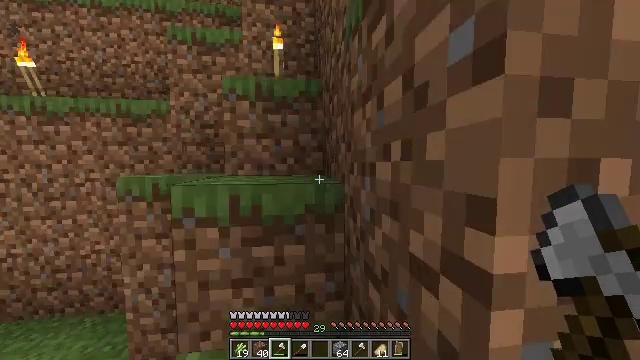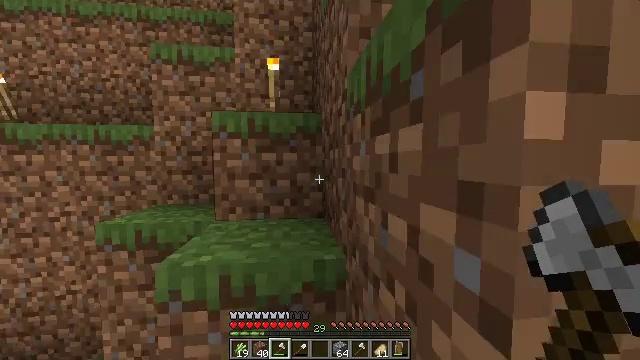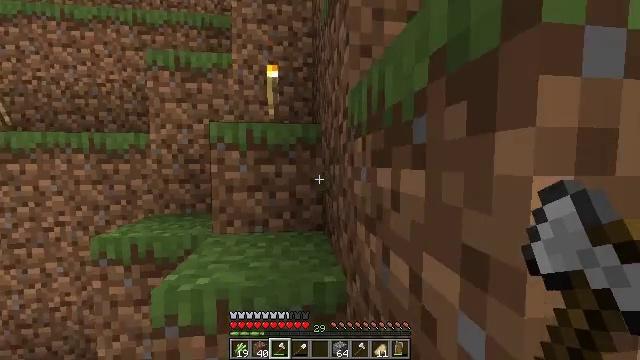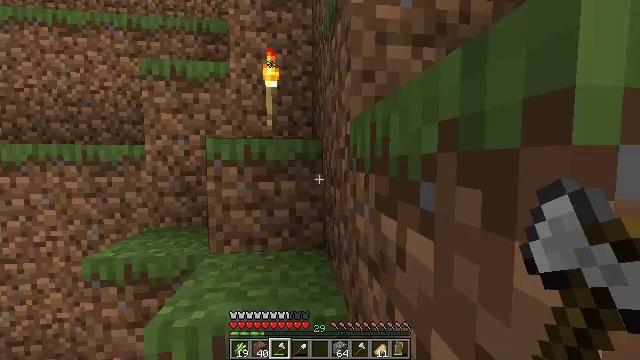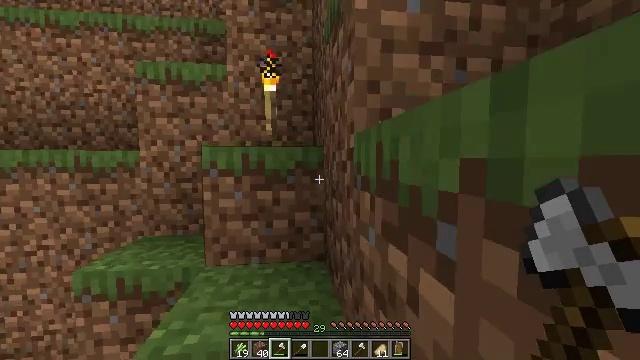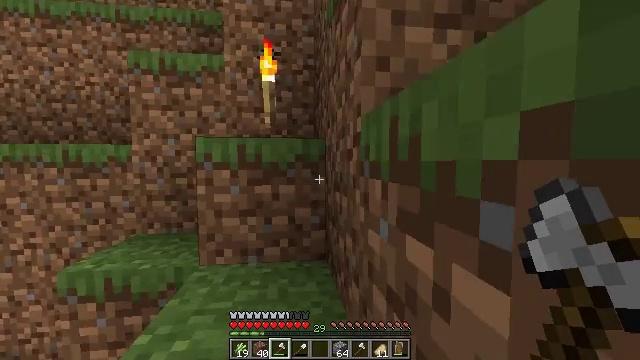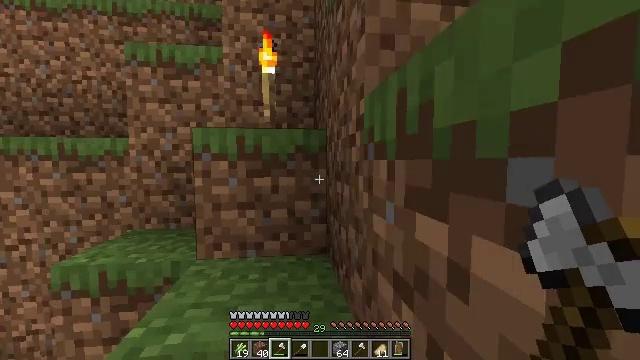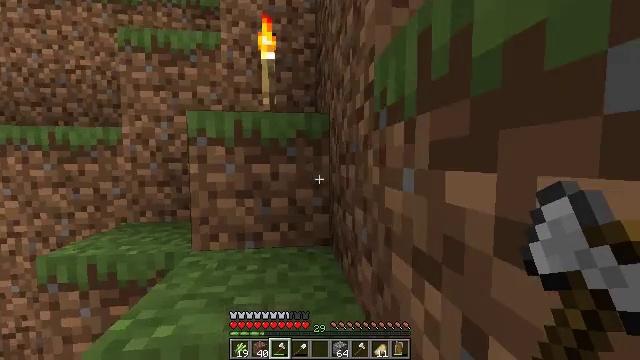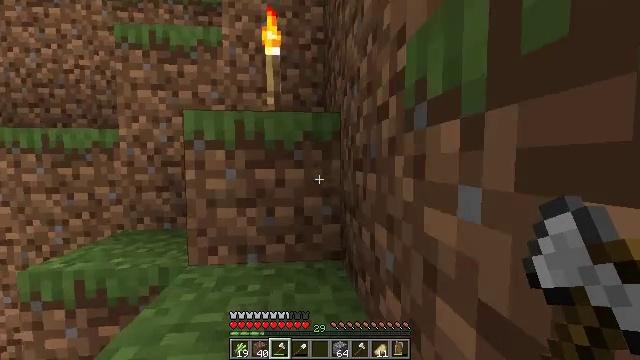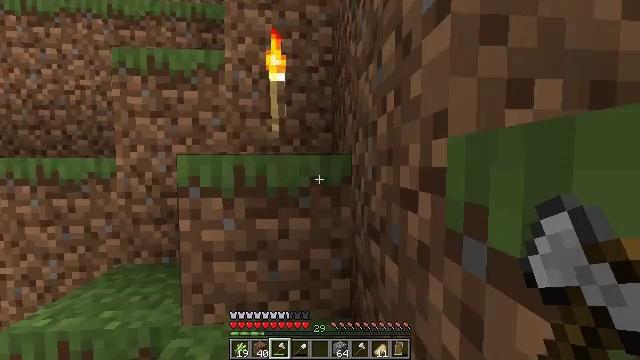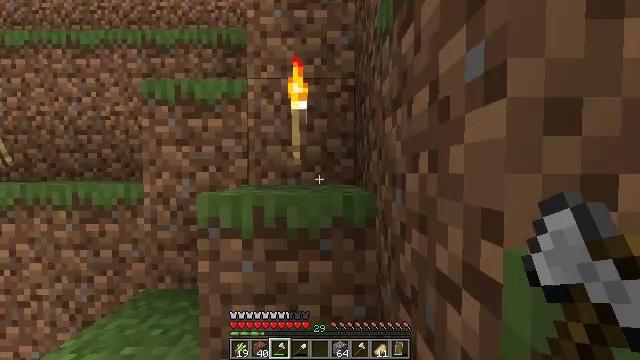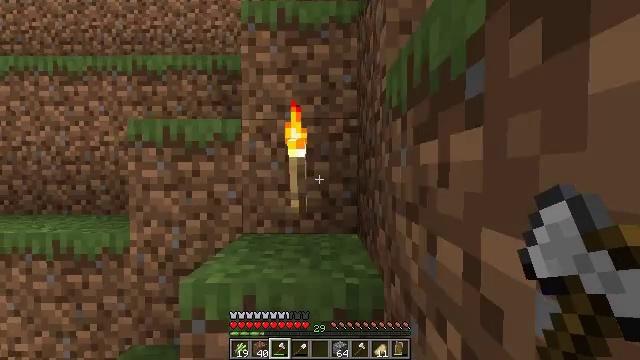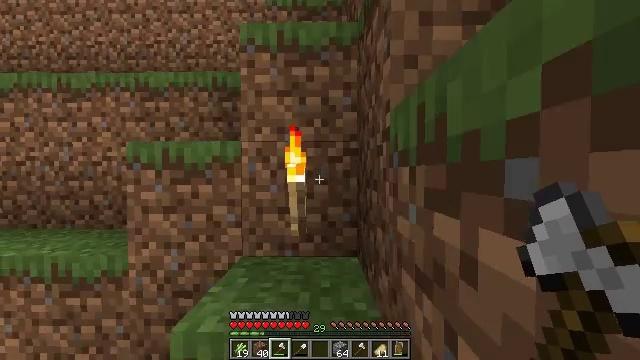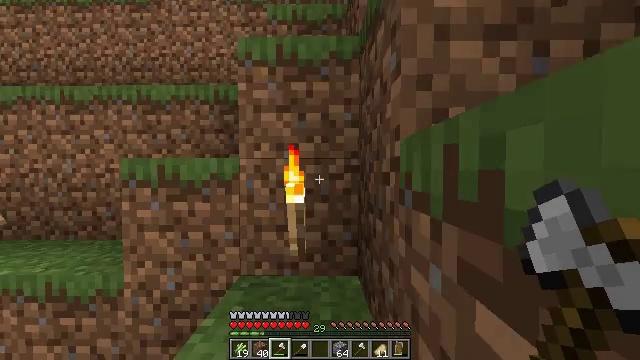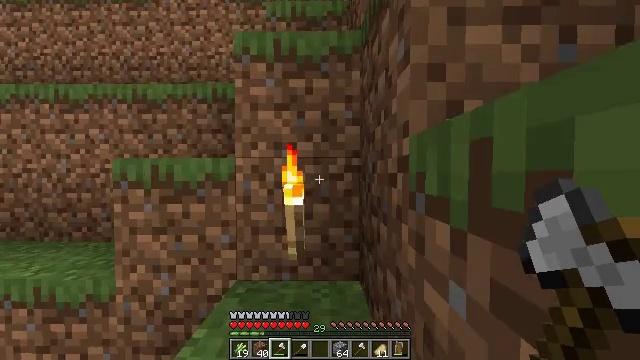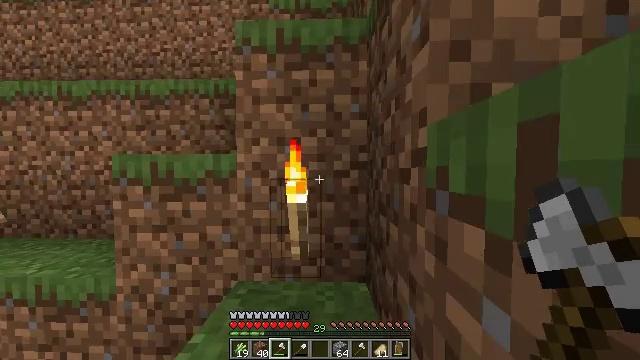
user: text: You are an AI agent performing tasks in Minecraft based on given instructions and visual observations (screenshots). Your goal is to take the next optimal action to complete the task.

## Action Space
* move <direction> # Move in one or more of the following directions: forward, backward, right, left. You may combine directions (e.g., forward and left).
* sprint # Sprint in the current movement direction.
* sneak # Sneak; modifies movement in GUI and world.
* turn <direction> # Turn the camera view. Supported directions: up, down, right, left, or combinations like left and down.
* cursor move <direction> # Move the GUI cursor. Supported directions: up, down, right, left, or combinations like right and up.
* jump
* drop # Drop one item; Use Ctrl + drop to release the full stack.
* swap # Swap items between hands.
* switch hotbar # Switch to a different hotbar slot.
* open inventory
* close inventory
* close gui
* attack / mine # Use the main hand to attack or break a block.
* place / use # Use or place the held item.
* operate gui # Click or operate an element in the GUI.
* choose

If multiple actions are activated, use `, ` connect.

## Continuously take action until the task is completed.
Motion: motion action
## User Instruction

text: Use sandstone to craft a sandstone slab.
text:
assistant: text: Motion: move forward, sprint, jump
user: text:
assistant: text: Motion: move forward, sprint, jump
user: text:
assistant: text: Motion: move forward, sprint, jump
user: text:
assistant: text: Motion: move forward, sprint, jump
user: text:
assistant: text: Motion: move forward, sprint, jump
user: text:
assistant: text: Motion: move forward, sprint, jump
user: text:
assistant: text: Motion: move forward, sprint, jump
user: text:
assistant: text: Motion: move forward, sprint, turn left, jump
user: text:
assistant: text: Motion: move forward, sprint, turn left, jump
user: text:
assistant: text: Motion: move forward, sprint, turn left and up, jump
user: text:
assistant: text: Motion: move forward, sprint, jump
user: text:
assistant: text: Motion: move forward, sprint, jump
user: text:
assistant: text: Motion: move forward, sprint, jump
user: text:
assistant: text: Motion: move forward, sprint, jump
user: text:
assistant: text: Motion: move forward, sprint, turn left, jump
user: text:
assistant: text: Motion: move forward, sprint, turn left and down, jump
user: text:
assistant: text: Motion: move forward, sprint, turn right and down, jump
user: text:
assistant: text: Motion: move forward, sprint, turn down, jump
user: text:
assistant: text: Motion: move forward, sprint, turn left and down, jump
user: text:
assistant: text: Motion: move forward, sprint, turn left and down, jump
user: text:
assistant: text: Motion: move forward, sprint, turn left and down, jump
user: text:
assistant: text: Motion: move forward, sprint, turn left and down, jump
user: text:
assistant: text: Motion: move forward, sprint, turn left and down, jump
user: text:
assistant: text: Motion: move forward, sprint, turn left
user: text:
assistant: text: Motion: move forward, sprint, turn left
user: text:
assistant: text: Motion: move forward, sprint, turn left
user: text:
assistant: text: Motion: move forward, sprint, turn left and up
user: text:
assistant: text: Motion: move forward, sprint, turn left
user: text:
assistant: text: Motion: move forward, sprint, turn left
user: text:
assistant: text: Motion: move forward, sprint